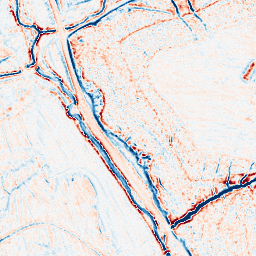
Category: edge_preserving
Decomposition family: bilateral
Decomposition parameters: d: 9
sigma_color: 150
sigma_space: 100
Upsampling method: bicubic_3x
Upsampling parameters: scale: 3
Upsampling scale: 3